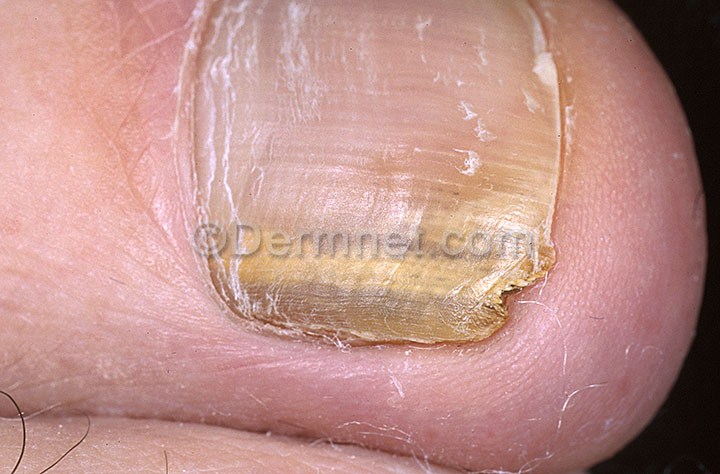
Disease: Nail Fungus and other Nail Disease